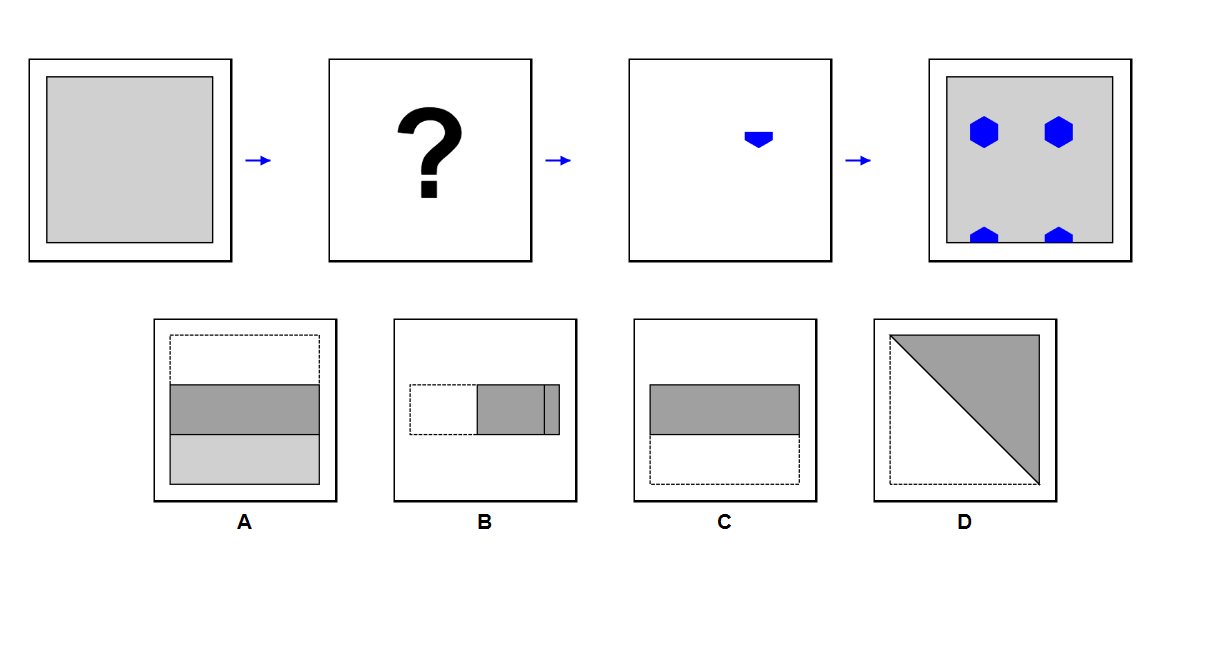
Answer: D